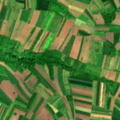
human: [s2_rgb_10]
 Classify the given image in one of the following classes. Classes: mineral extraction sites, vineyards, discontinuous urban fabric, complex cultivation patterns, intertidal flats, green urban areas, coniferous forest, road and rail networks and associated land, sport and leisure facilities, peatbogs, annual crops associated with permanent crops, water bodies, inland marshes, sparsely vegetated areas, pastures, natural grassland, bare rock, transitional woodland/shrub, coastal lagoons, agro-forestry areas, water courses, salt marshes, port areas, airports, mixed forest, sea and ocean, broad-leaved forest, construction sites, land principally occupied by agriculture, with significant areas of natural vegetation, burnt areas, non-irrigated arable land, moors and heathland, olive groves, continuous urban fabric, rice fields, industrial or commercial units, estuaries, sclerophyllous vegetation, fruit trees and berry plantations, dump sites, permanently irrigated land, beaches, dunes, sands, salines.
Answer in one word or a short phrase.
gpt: non-irrigated arable land, complex cultivation patterns, land principally occupied by agriculture, with significant areas of natural vegetation, broad-leaved forest